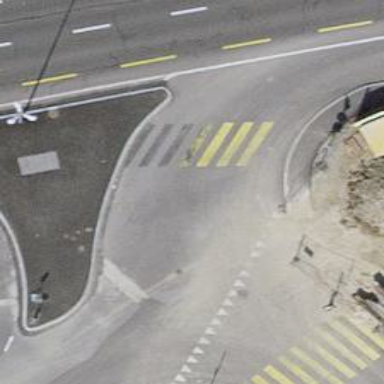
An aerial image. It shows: Marked crossing on footway.